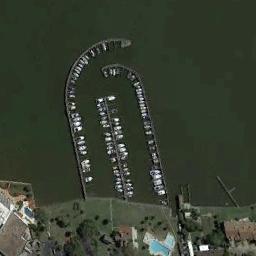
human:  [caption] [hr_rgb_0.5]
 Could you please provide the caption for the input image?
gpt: There are different sizes of ships in the harbor .

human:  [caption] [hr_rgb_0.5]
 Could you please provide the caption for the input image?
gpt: The harbor has lots of neatly docked boats and a lawn with some trees is next to the harbor .

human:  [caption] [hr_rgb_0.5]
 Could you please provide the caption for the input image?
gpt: There are many ships in the harbor .

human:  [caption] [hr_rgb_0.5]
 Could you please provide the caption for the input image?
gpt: Some ships moored on the sea next to the harbor next to the lawn .

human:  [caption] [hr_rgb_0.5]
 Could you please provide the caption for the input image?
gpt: There are some green lawns and buildings at the harbor with many ships .